RGB frame:
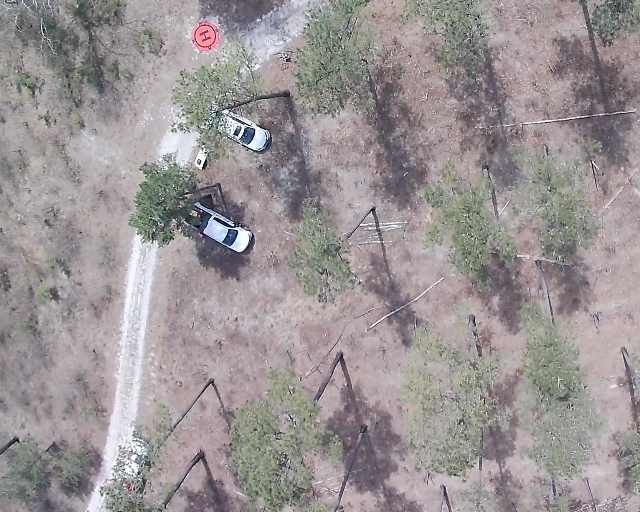
Thermal frame:
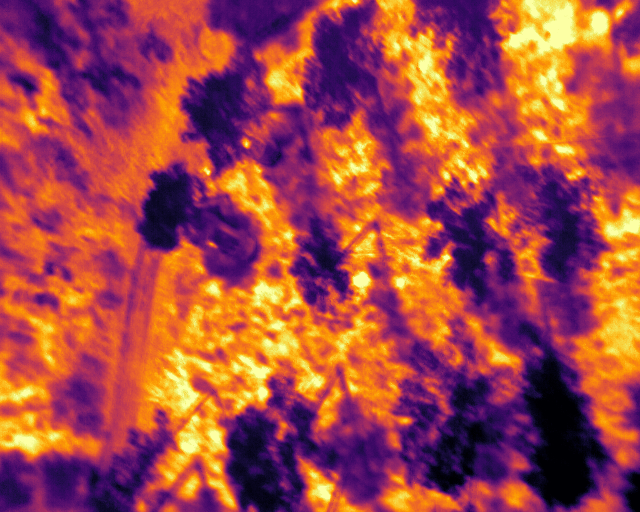
Captured: 2026-02-26 02:27:23
Pixels at or above 80 °C: 0 (fraction of frame: 0)